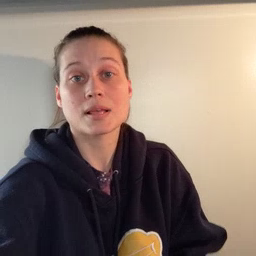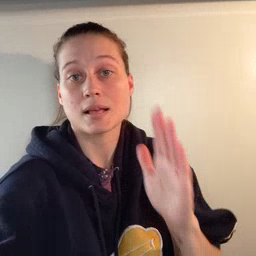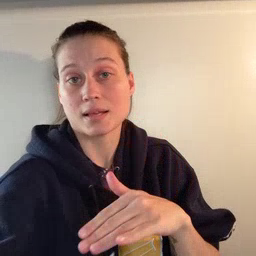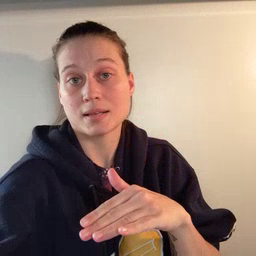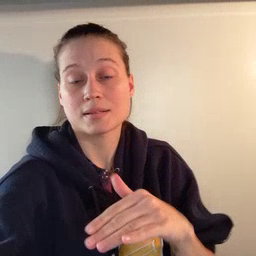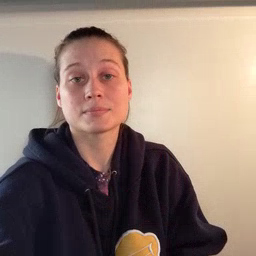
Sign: on